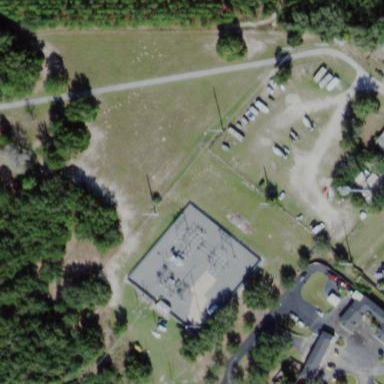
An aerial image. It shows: Distribution level power substation surrounded by fence.